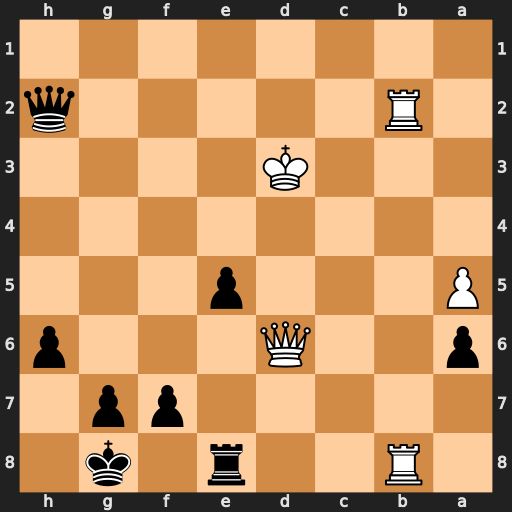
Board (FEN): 1R2r1k1/5pp1/p2Q3p/P3p3/8/3K4/1R5q/8
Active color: b
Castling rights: -
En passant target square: -
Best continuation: e4+ Kc4 Qxd6 Rxe8+ Kh7